Question: I'm trying to draw this particular shape :

It has to have two straight faces, and I can't manage to create a better shape, other than a semicircle. Is it possible to somehow substract these portions from a circle with CSS, or should I just extract the image from the .psd file as it is ?
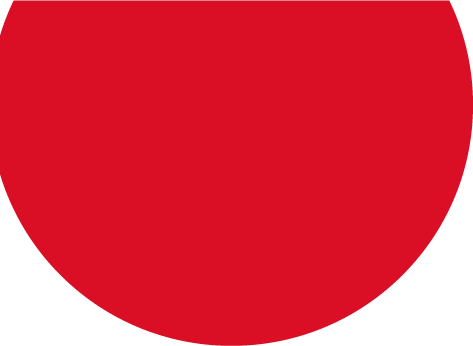
Answer: I have taken Tom answer and added overflow: hidden to the div.
This way, you don't need to set the div on the border of the body
CSS
'''
#circle {
position: relative;
left: 40px;
top: 40px;
width: 100px;
height: 100px;
overflow: hidden;
}
#circle:after {
width: 100px;
height: 100px;
background: red;
border-radius: 50%;
display: block;
content: '';
position: absolute;
top: -20px;
left: -5px;
}
'''
<URL>